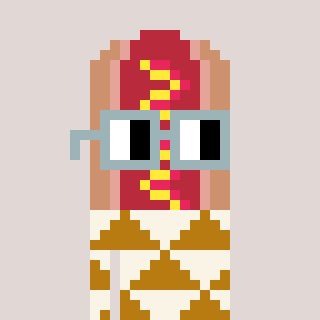
a pixel art character with square dark gray glasses, a hotdog-shaped head and a gold-colored body on a warm background